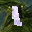
Label: 1